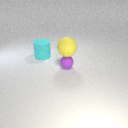
large yellow rubber sphere above small purple rubber sphere